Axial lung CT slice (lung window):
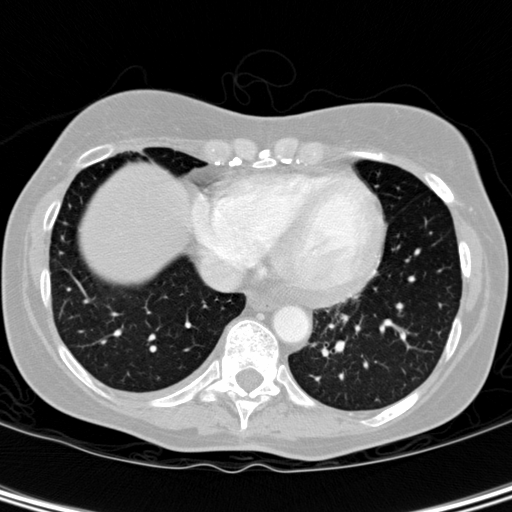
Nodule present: no